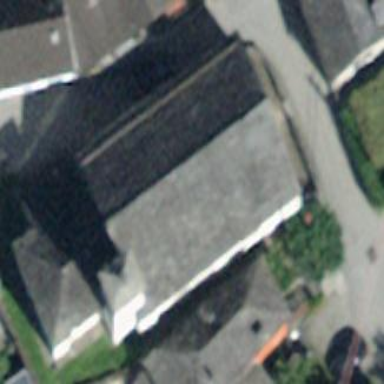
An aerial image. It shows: Building that is place of worship.